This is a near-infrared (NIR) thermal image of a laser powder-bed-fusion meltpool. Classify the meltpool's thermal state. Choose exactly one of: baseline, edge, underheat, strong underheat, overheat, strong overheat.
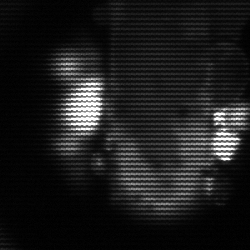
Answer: strong underheat